Field crop: tomato
Growth stage: 1
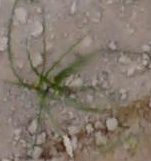
Species: cyperus